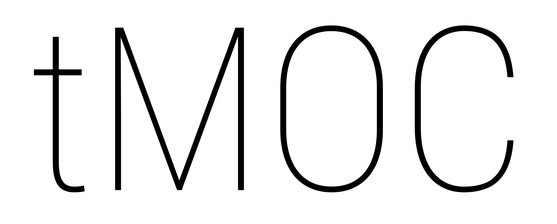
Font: Roboto_Condensed_Thin